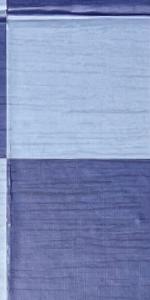
Label: Empty